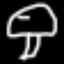
Label: mushroom